七年级 · 解析几何
如图1, 已知射线 $A B$ 与直线 $C D$ 交于点 $O, O F$ 平分 $\angle B O C, O G \perp O F$ 于点 $O, A E / / O F$.

(1)若 $\angle A=30^{\circ}$ 时(1)求 $\angle D O F$ 的度数; (2)试说明 $O D$ 平分 $\angle A O G$;

(2)如图2, 设 $\angle A$ 的度数为 $\alpha$, 当 $\alpha$ 为多少度时, 射线 $O D$ 是 $\angle A O G$ 的三等分线, 并说明理由.

图1

图2
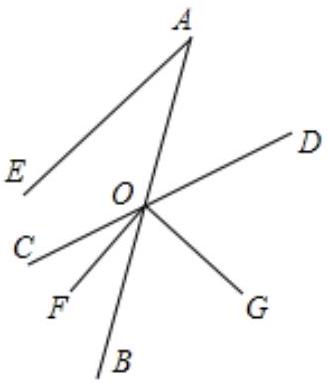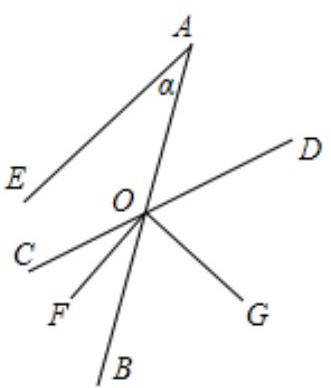
答案: 【答案】解:

(1)(1) $\because A E / / O F$,

$\therefore \angle A=\angle B O F=30^{\circ}$,

$\because O F$ 平分 $\angle B O C$,

$\therefore \angle B O C=60^{\circ}, \angle C O F=30^{\circ}$,
$\therefore \angle D O F=180^{\circ}-30^{\circ}=150^{\circ}$;

(2) $\because \angle B O C=60^{\circ}$,

$\therefore \angle A O D=60^{\circ}$,

$\because O F \perp O G$,

$\therefore \angle F O G=90^{\circ}$,

$\therefore \angle B O G=60^{\circ}$,

$\because \angle B O G+\angle D O G+\angle A O D=180^{\circ}$,

$\therefore \angle D O G=60^{\circ}=\angle A O D$,

$\therefore O D$ 平分 $\angle A O G$;

(2)设 $\angle A O D=\beta$.

$\because$ 射线 $O D$ 是 $\angle A O G$ 的三等分线,

$\therefore \angle A O D=2 \angle D O G$, 或 $\angle D O G=2 \angle A O D$,

若 $\angle A O D=2 \angle D O G$,

$\therefore \angle D O G=\frac{1}{2} \beta$,

$\because \angle B O C=\angle A O D, O F$ 平分 $\angle B O C$,

$\therefore \angle B O F=\frac{1}{2} \beta$,

$\because O F \perp O G$,

$\therefore \angle B O G=90^{\circ}-\frac{1}{2} \beta$,

$\because \angle B O G+\angle D O G+\angle A O D=180^{\circ}$,

$\therefore \frac{1}{2} \beta+90^{\circ}-\frac{1}{2} \beta+\beta=180^{\circ}$,

$\therefore \beta=90^{\circ}$,

$\therefore \angle B O F=45^{\circ}$,

$\because O F / / A E$,

$\therefore \angle A=\angle B O F=45^{\circ}$,

即 $\alpha=45^{\circ}$,

若 $\angle D O G=2 \angle A O D=2 \beta$,

$\because \angle B O C=\angle A O D, O F$ 平分 $\angle B O C$,

$\therefore \angle B O F=\frac{1}{2} \beta$,

$\because O F \perp O G$
$\therefore \angle B O G=90^{\circ}-\frac{1}{2} \beta$,

$\because \angle B O G+\angle D O G+\angle A O D=180^{\circ}$,

$\therefore 2 \beta+90^{\circ}-\frac{1}{2} \beta+\beta=180^{\circ}$,

$\therefore \beta=36^{\circ}$,

$\therefore \angle B O F=18^{\circ}$,

$\therefore O F / / A E$,

$\therefore \angle A=\angle B O F=18^{\circ}$,

$\therefore \alpha=18^{\circ}$,

综上所述, $\alpha$ 为 $18^{\circ}$ 或 $45^{\circ}$.

【解析】本题考查了平行线的性质, 角平分线的定义, 根据题意列方程是本题的关键.

(1)(1)根据题意可求 $\angle B O F=30^{\circ}$, 由平角定义可求 $\angle D O F$ 的度数;

(2)通过题意可求 $\angle A O D=\angle B O G=60^{\circ}$, 进而求得 $\angle D O G=60^{\circ}=\angle A O D$ 即可得 $O D$ 平分 $\angle A O G$;

(2)设 $\angle A O D=\beta$, 分 $\angle A O D=2 \angle D O G$, 或 $\angle D O G=2 \angle A O D$, 两种情况讨论, 根据题意可列方程, 可求 $\beta$ 的值, 进而可得 $\alpha$ 的值.